Question: Hi below is the screen shot of an activity containing a list of details for user to fill in. As u can see the choose gender radio buttons do not match with rest of the text in the activity. They are kind of bold text. I would like to make it similar to remaining text in activity how can I do it?
Also instead of having the user to type the state and country name I would like to provide the list of all countries in a spinner and depending on the country selected the state spinner should be populated with cities of the country selected. How can I do this?

Below is my xml code for the above Activity
'''
<LinearLayout xmlns:android="http://schemas.android.com/apk/res/android"
xmlns:tools="http://schemas.android.com/tools"
android:layout_width="match_parent"
android:layout_height="match_parent"
android:gravity="center_horizontal"
android:orientation="vertical"
android:paddingBottom="@dimen/activity_vertical_margin"
android:paddingLeft="@dimen/activity_horizontal_margin"
android:paddingRight="@dimen/activity_horizontal_margin"
android:paddingTop="@dimen/activity_vertical_margin"
tools:context=".RegisterActivity" >
<TextView
android:id="@+id/textView6"
android:layout_width="match_parent"
android:layout_height="wrap_content"
android:text="@string/topic"
android:textAppearance="?android:attr/textAppearanceLarge" />
<TextView
android:id="@+id/textView1"
android:layout_width="match_parent"
android:layout_height="wrap_content"
android:layout_marginTop="20dp"
android:text="@string/full_name" />
<EditText
android:id="@+id/fname"
android:layout_width="match_parent"
android:layout_height="wrap_content"
android:ems="10"
android:inputType="textPersonName" >
<requestFocus />
</EditText>
<TextView
android:id="@+id/textView2"
android:layout_width="match_parent"
android:layout_height="wrap_content"
android:text="@string/email" />
<EditText
android:id="@+id/email"
android:layout_width="match_parent"
android:layout_height="wrap_content"
android:ems="10"
android:inputType="textEmailAddress" />
<TextView
android:id="@+id/textView3"
android:layout_width="match_parent"
android:layout_height="wrap_content"
android:text="@string/age" />
<EditText
android:id="@+id/age"
android:layout_width="match_parent"
android:layout_height="wrap_content"
android:ems="10"
android:inputType="number" />
'''
'''
<LinearLayout android:layout_width="match_parent"
android:layout_height="wrap_content"
android:orientation="horizontal">
<RadioButton
android:id="@+id/radioMale"
android:layout_width="wrap_content"
android:layout_height="wrap_content"
android:text="@string/radio_male" />
<RadioButton
android:id="@+id/radioFemale"
android:layout_width="wrap_content"
android:layout_height="wrap_content"
android:text="@string/radio_female" />
</LinearLayout>
<TextView
android:id="@+id/textView4"
android:layout_width="match_parent"
android:layout_height="wrap_content"
android:text="@string/postal_address" />
<EditText
android:id="@+id/address"
android:layout_width="match_parent"
android:layout_height="wrap_content"
android:ems="10"
android:inputType="textPostalAddress" />
<TextView
android:id="@+id/textView5"
android:layout_width="match_parent"
android:layout_height="wrap_content"
android:text="@string/state" />
<EditText
android:id="@+id/state"
android:layout_width="match_parent"
android:layout_height="wrap_content"
android:ems="10"
android:inputType="textCapWords" />
<TextView
android:id="@+id/textView7"
android:layout_width="match_parent"
android:layout_height="wrap_content"
android:text="@string/country" />
<EditText
android:id="@+id/country"
android:layout_width="match_parent"
android:layout_height="wrap_content"
android:ems="10"
android:inputType="textCapWords" />
<Button
android:id="@+id/done"
android:layout_width="wrap_content"
android:layout_height="wrap_content"
android:text="@string/done" />
'''
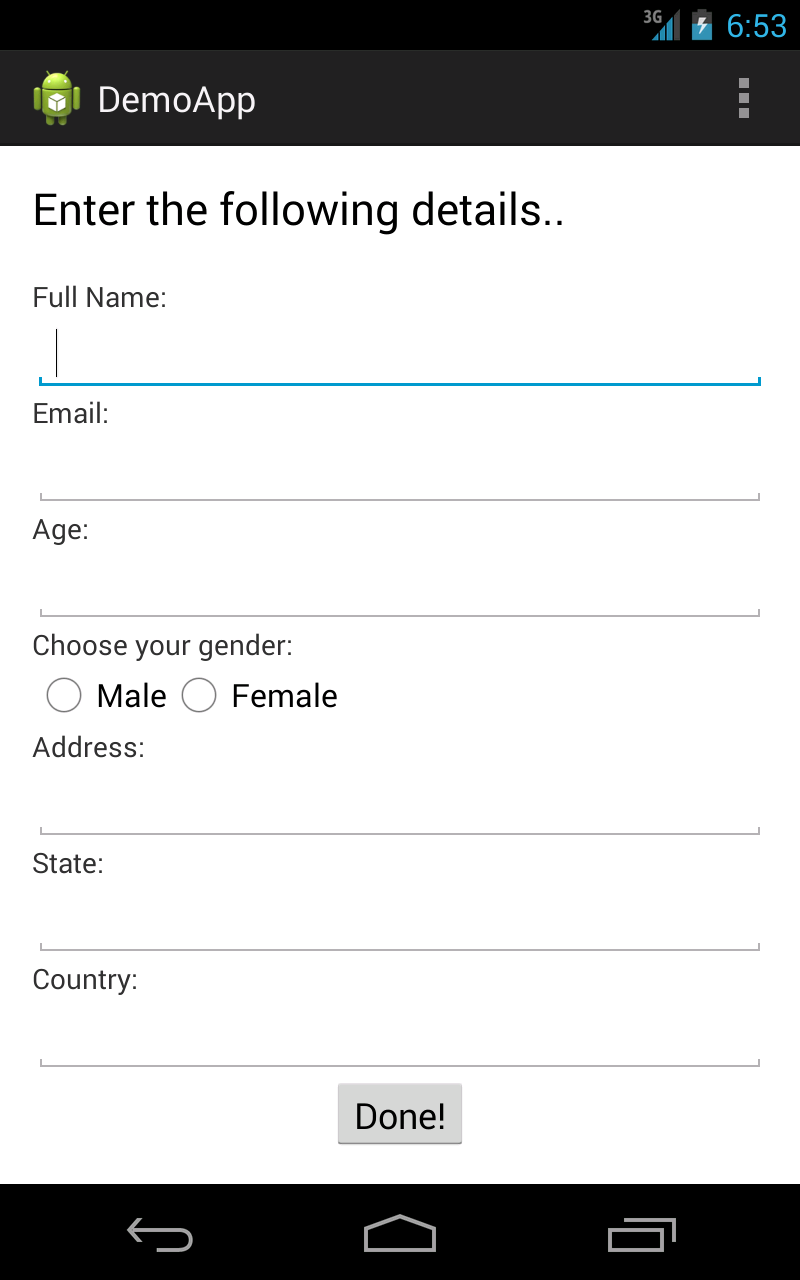
Answer: Try 'android:textAppearance="?android:attr/textAppearanceSmall"' for each or your radio button